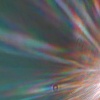
Label: sunburn